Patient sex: M
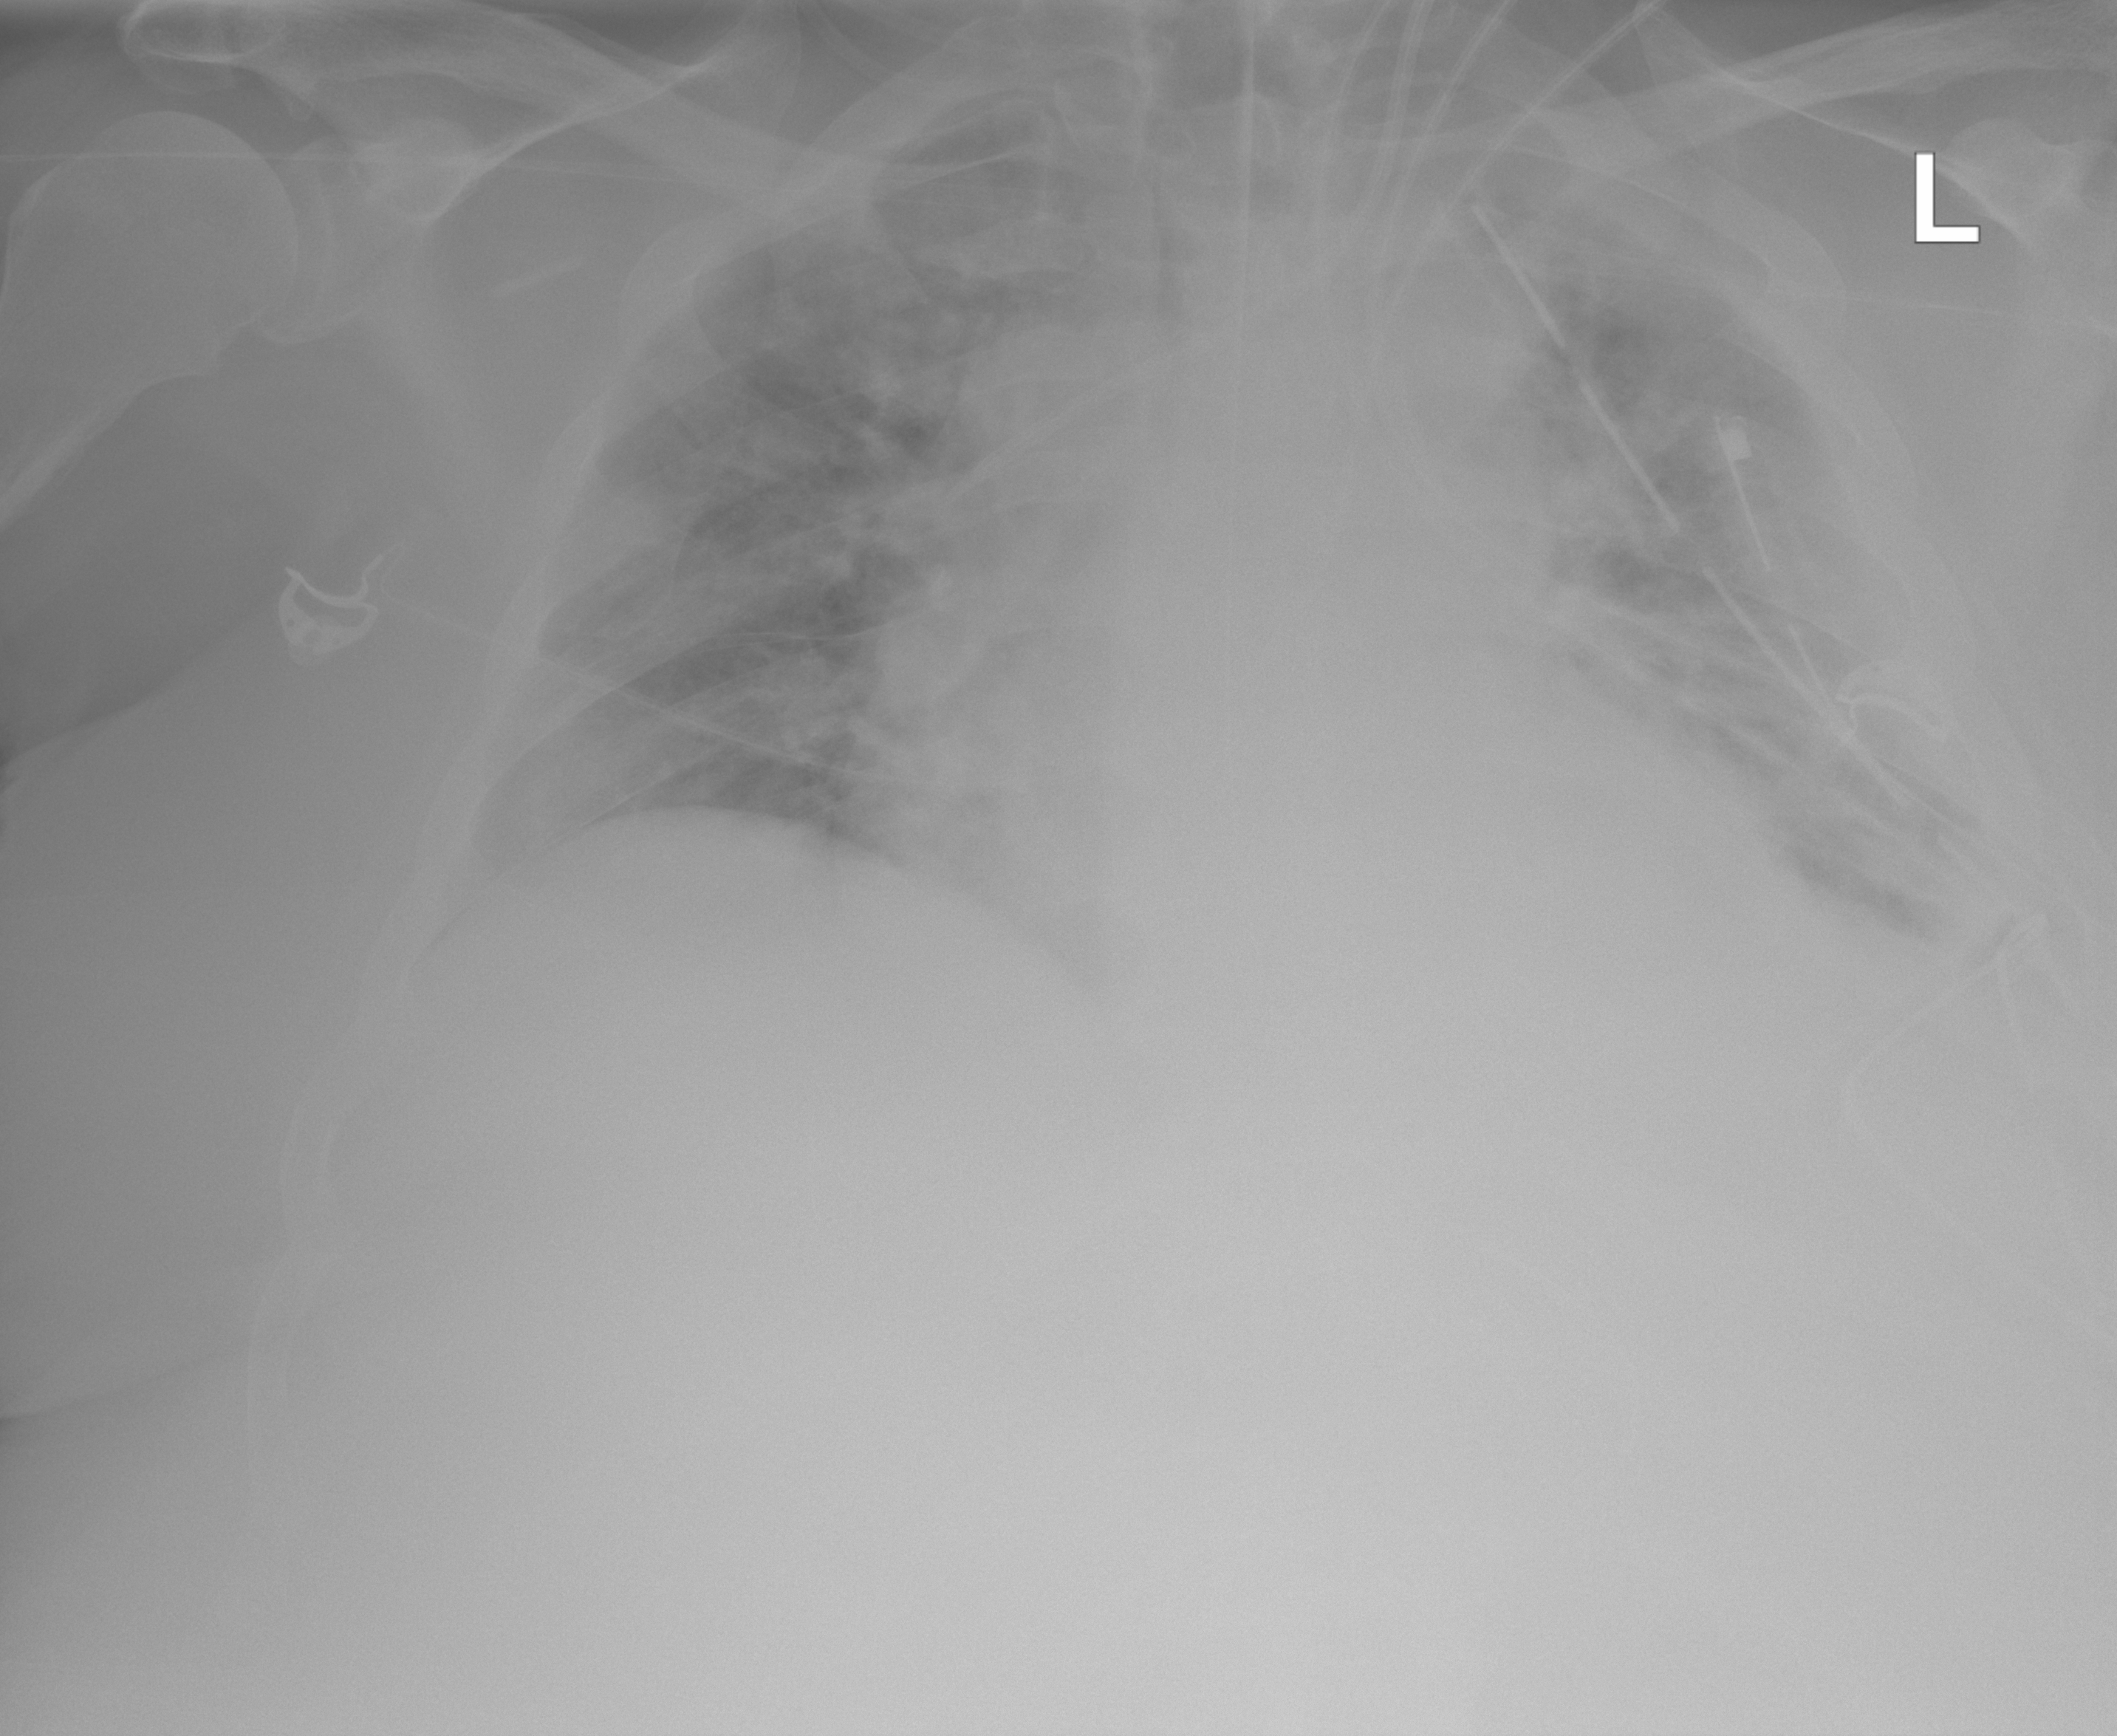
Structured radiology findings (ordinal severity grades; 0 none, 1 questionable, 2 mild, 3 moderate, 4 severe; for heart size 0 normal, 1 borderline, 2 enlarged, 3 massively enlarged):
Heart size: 1
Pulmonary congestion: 2
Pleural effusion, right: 0
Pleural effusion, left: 2
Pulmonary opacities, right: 2
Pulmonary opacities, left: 2
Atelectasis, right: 0
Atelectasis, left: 2